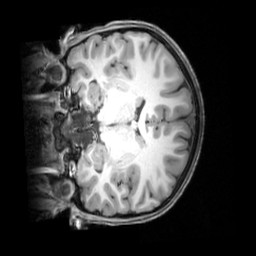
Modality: T1w
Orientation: coronal
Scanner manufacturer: siemens
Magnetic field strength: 3 T
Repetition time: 1.9 s
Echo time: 0.00397 s